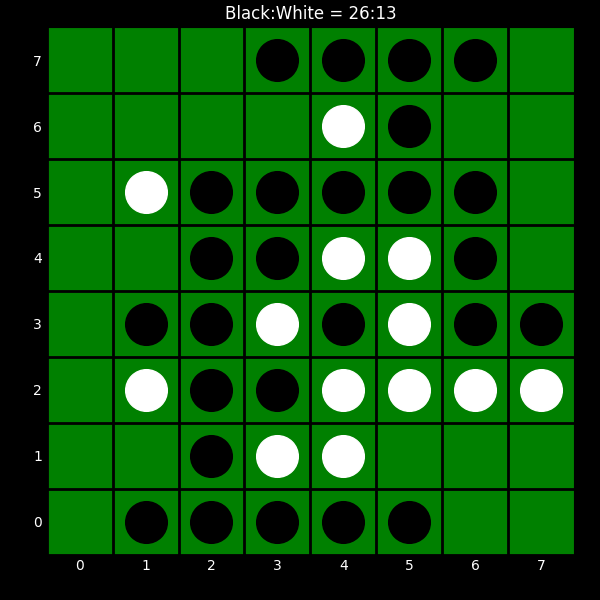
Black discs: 26
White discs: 13